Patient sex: M
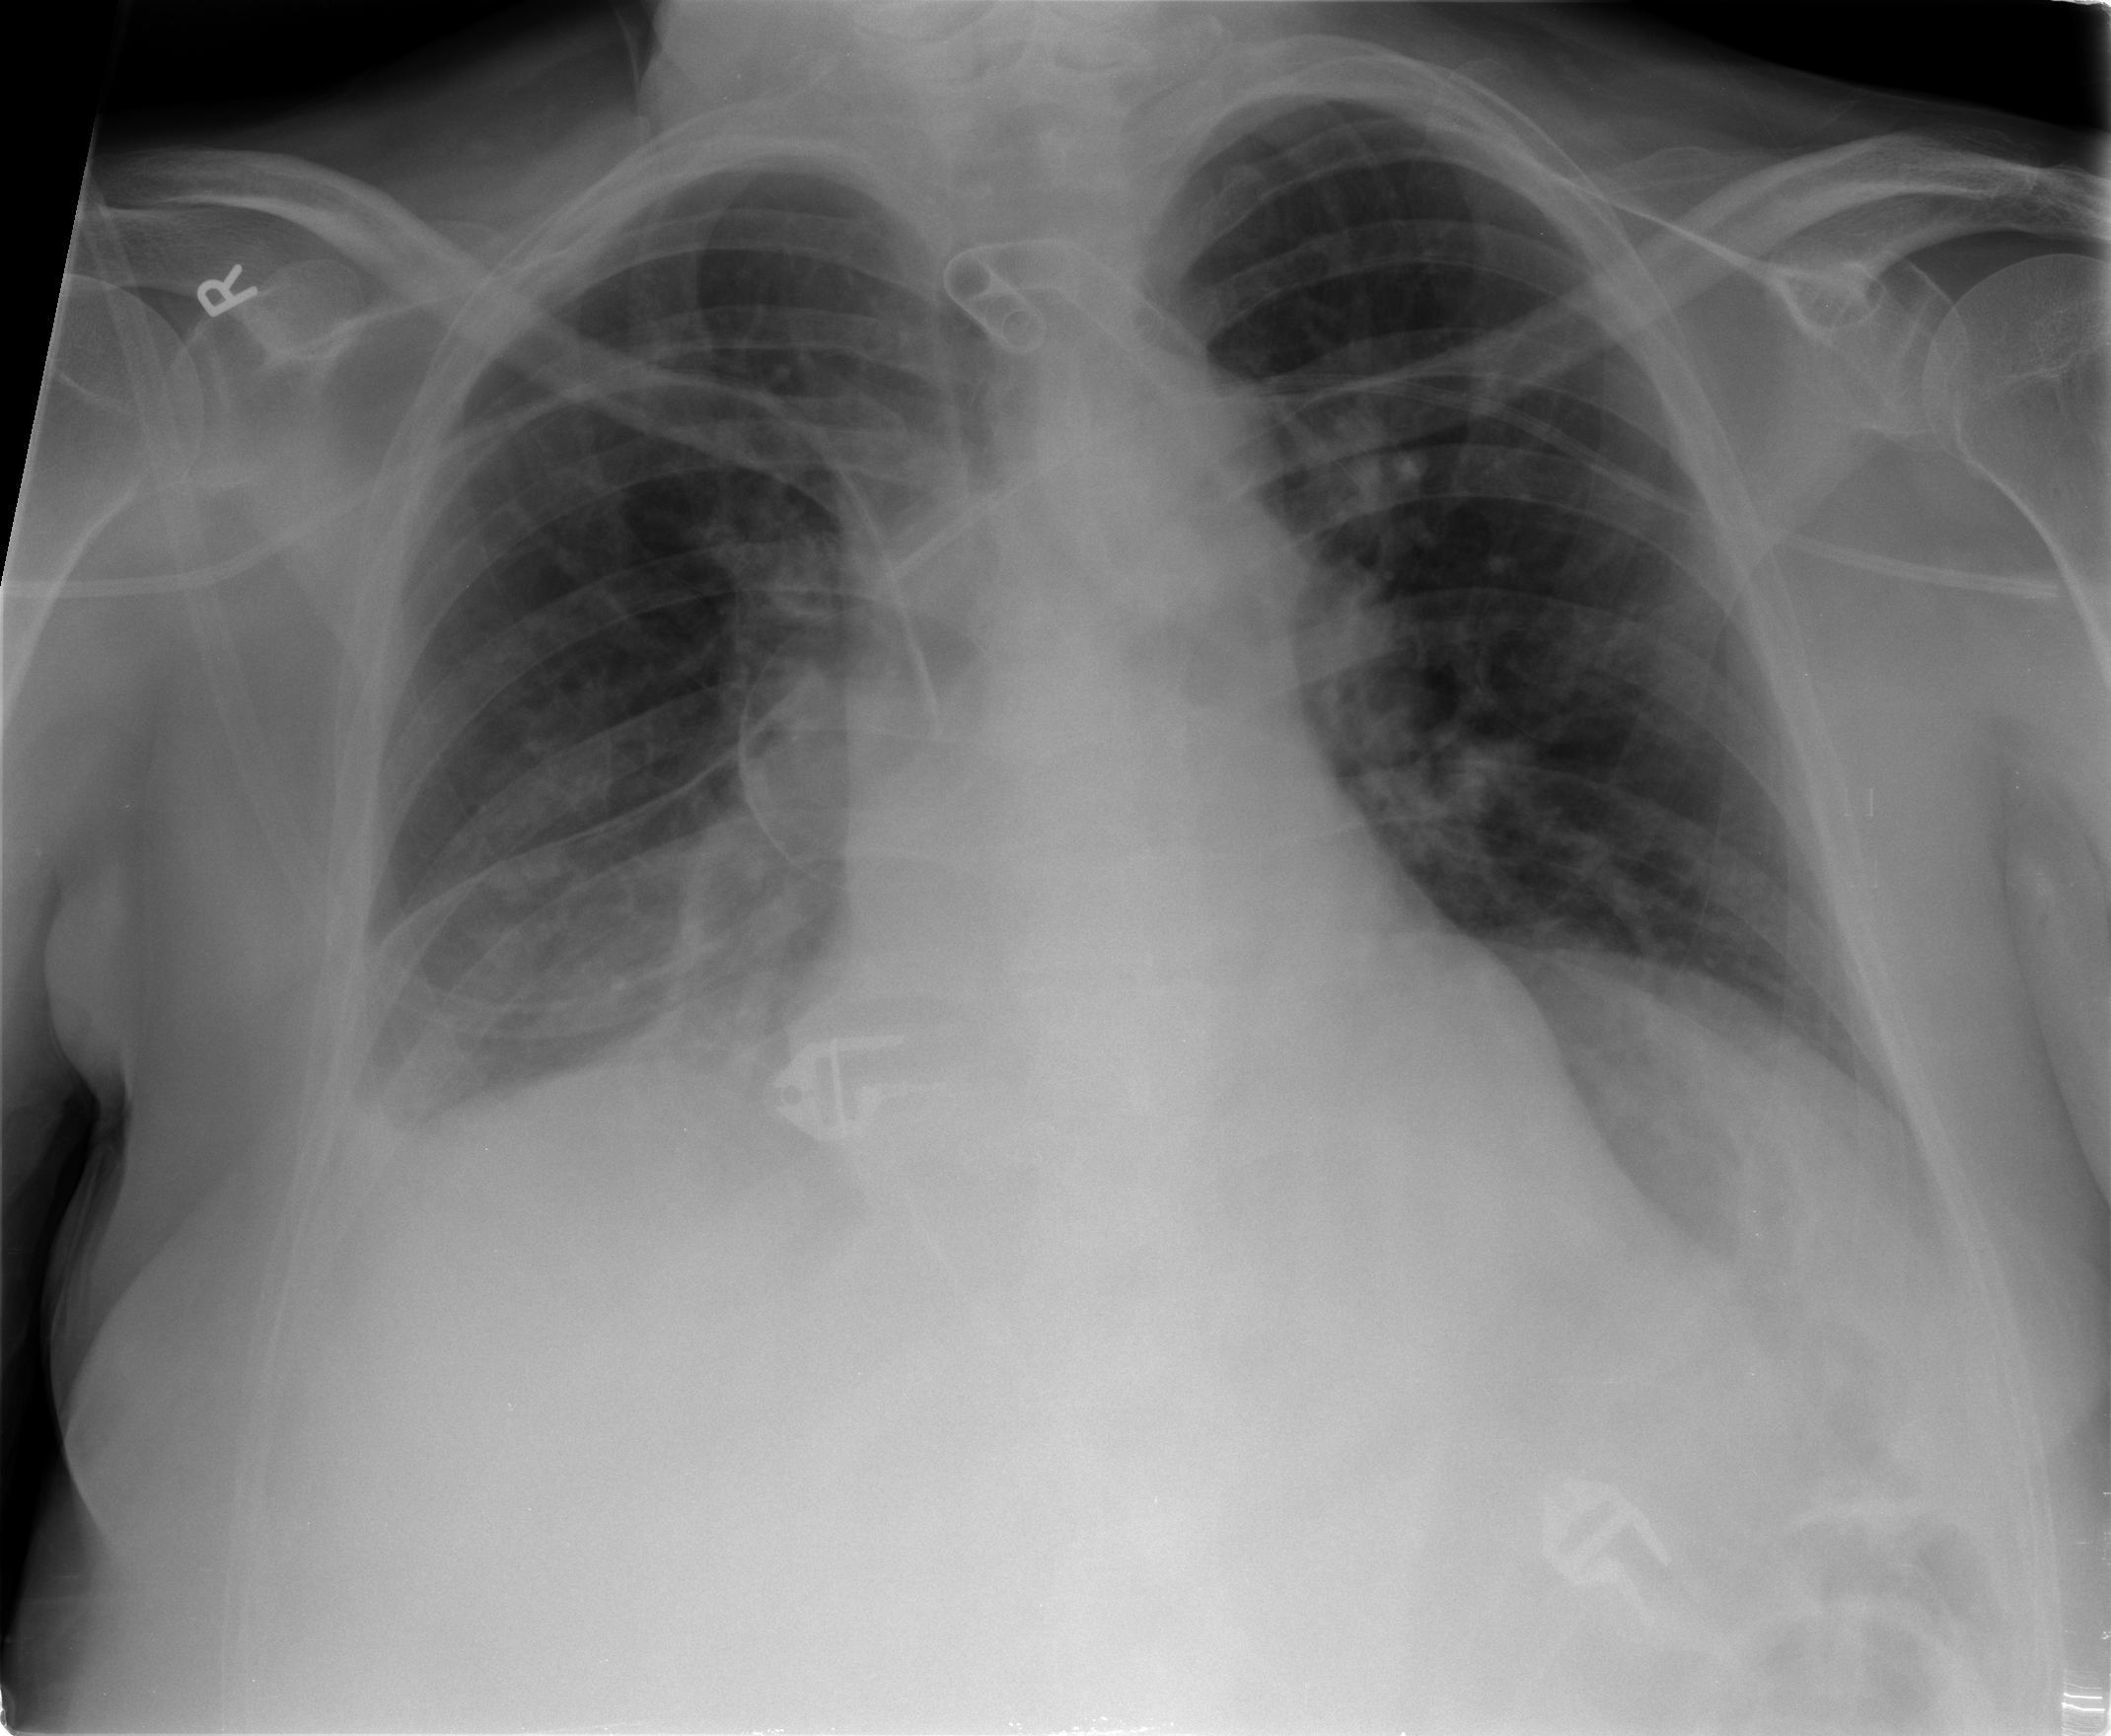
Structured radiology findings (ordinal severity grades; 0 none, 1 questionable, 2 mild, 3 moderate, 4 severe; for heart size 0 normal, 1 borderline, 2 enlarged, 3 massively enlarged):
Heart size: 2
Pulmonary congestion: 2
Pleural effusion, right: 2
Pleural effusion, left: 0
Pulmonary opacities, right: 0
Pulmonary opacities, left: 0
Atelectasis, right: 2
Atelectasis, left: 0